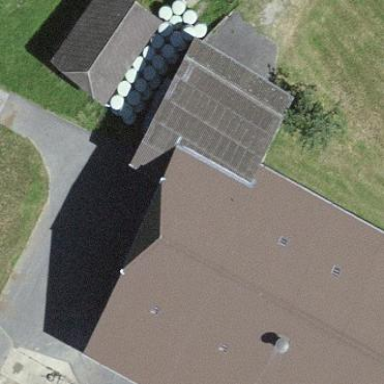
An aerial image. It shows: Shed.